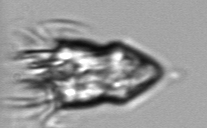
Label: Strombidium_inclinatum